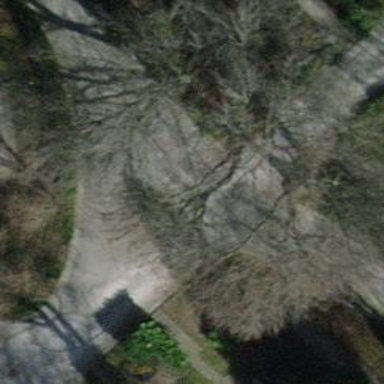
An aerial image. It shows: Fine gravel service road.